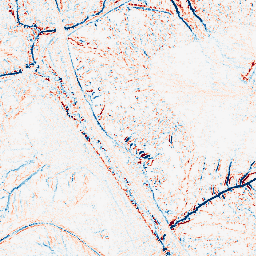
Category: edge_preserving
Decomposition family: median
Decomposition parameters: size: 5
Upsampling method: sinc_hamming
Upsampling parameters: scale: 2
kernel_size: 16
Upsampling scale: 2